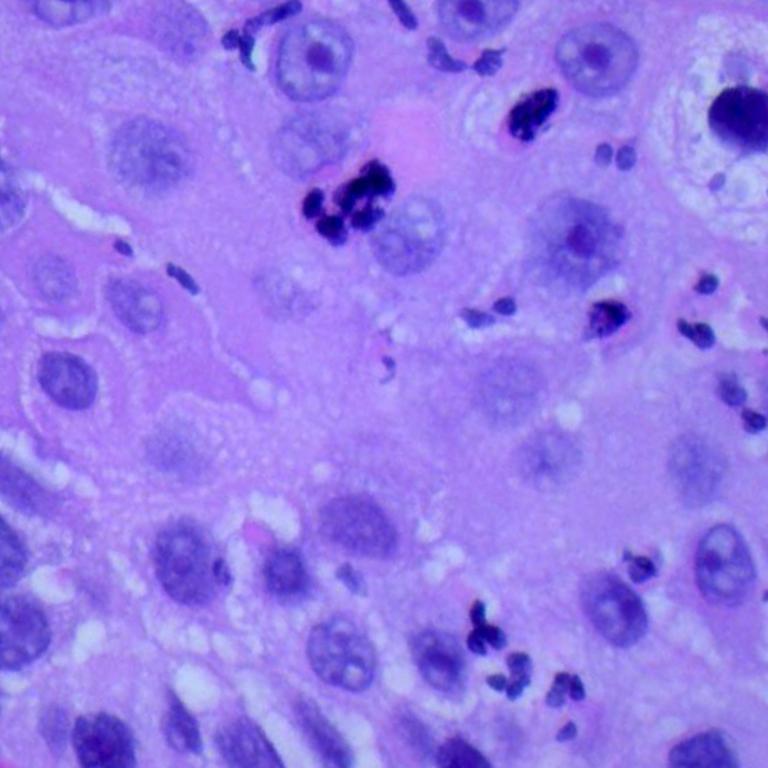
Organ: lung
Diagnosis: squamous carcinomas